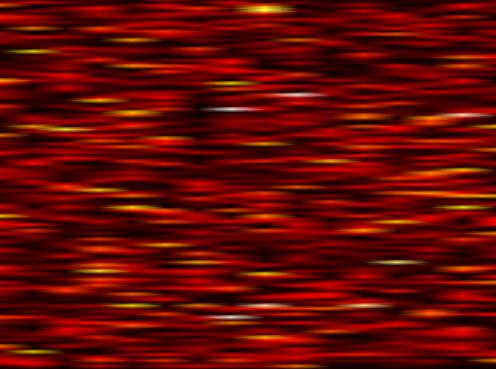
Label: UFMC